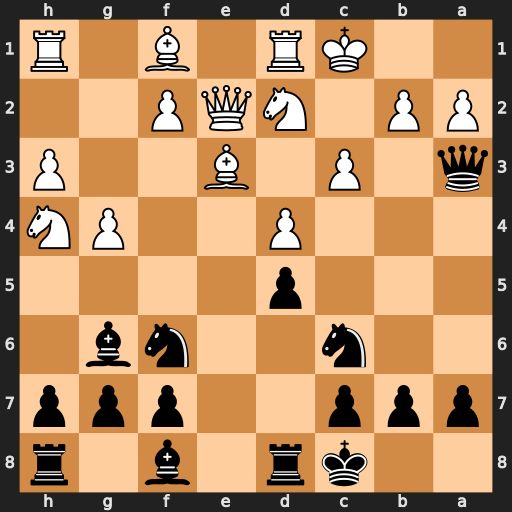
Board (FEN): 2kr1b1r/ppp2ppp/2n2nb1/3p4/3P2PN/q1P1B2P/PP1NQP2/2KR1B1R
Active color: b
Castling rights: -
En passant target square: -
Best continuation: Qxc3+ bxc3 Ba3#